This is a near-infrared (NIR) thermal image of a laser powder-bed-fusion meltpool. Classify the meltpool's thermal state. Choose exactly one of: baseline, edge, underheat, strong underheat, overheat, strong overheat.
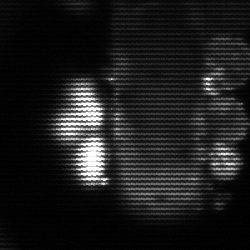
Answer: strong underheat